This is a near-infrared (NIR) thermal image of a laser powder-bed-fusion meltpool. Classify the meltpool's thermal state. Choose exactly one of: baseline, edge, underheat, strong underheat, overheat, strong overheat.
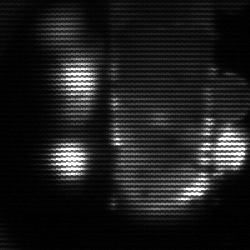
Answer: strong underheat